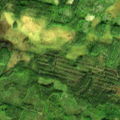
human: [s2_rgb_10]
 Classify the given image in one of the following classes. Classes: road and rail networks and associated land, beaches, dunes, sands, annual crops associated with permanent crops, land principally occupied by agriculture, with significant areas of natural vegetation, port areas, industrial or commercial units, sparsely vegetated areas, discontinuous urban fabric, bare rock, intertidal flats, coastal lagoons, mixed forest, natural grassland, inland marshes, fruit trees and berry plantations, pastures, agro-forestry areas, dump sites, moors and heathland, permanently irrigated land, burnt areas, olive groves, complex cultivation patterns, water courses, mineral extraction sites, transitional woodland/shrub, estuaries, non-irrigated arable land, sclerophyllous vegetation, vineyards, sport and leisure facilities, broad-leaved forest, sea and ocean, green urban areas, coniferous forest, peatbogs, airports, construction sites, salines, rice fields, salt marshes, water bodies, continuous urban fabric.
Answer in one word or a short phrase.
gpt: coniferous forest, mixed forest, transitional woodland/shrub, peatbogs